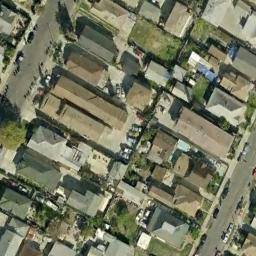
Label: dense_residential